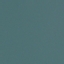
Land use / land cover: SeaLake